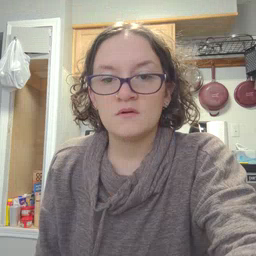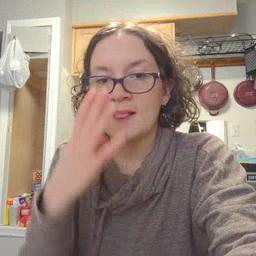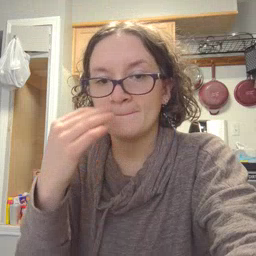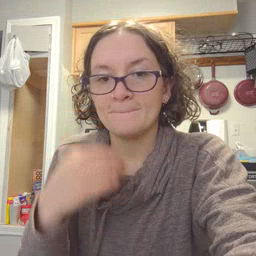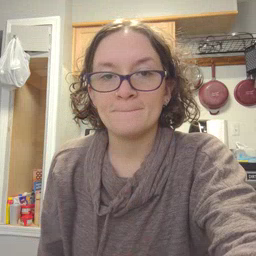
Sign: sleep